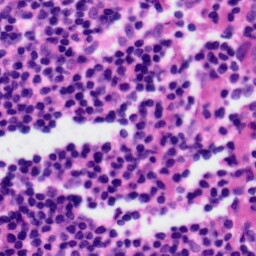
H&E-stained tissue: Tonsil